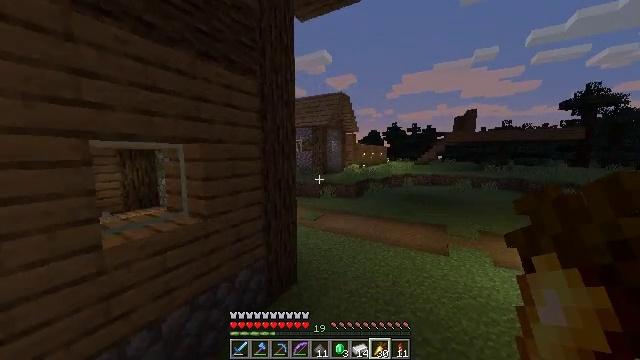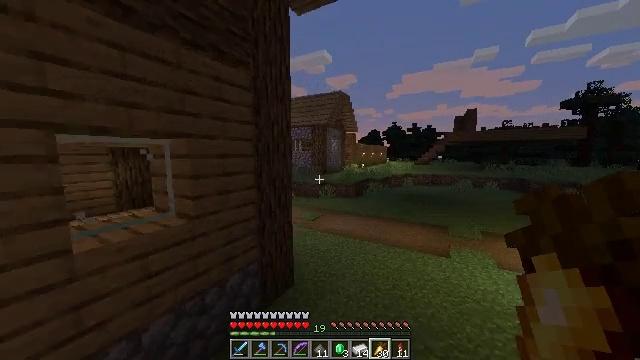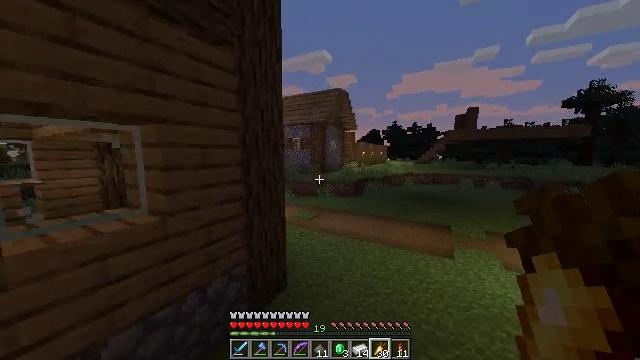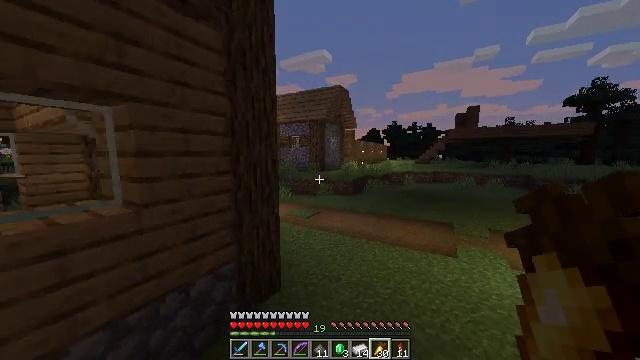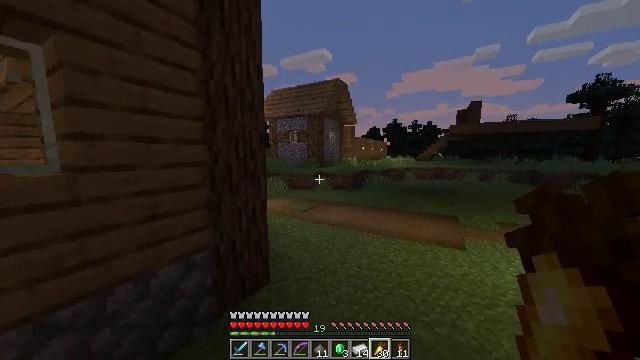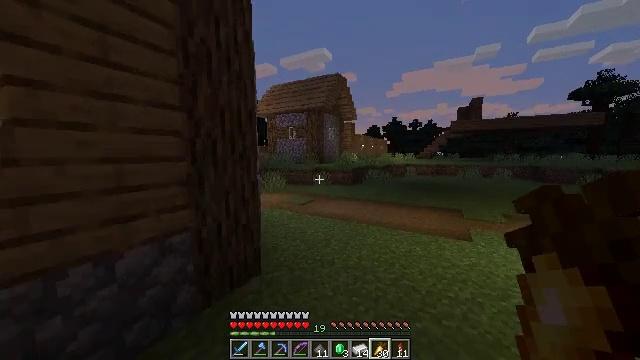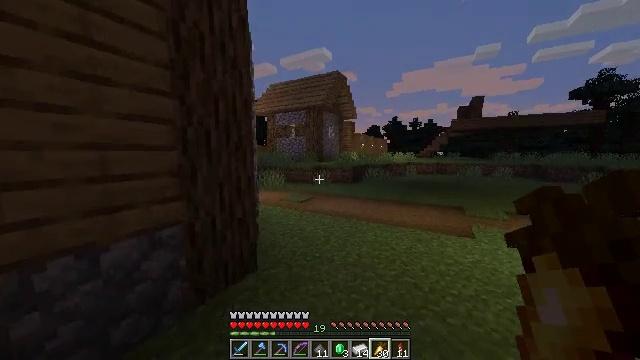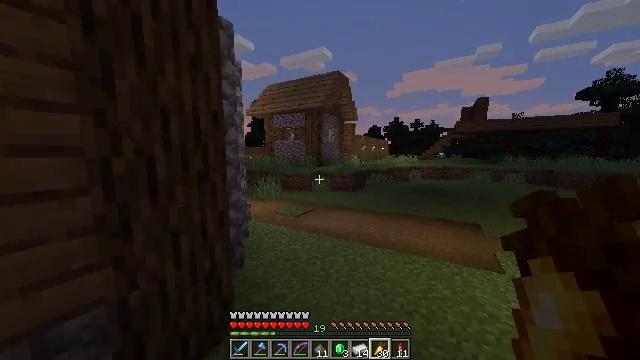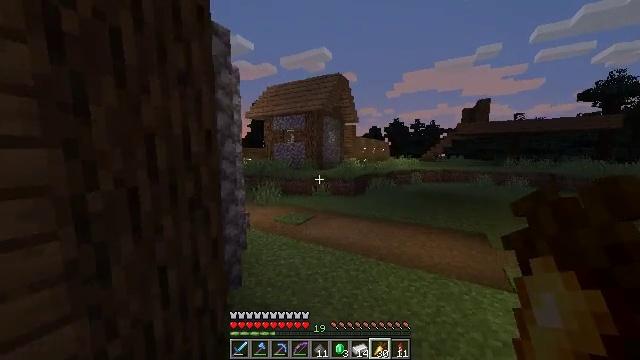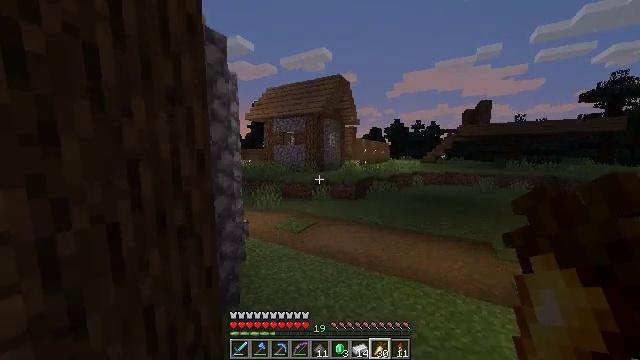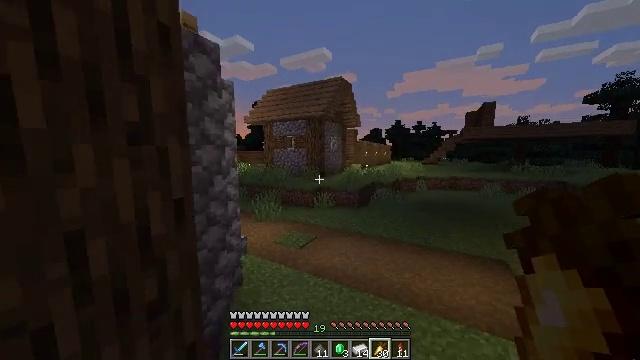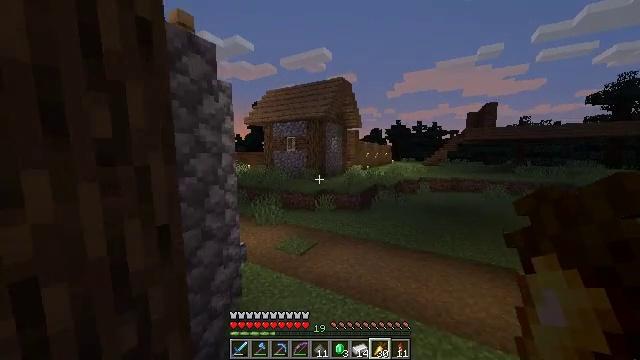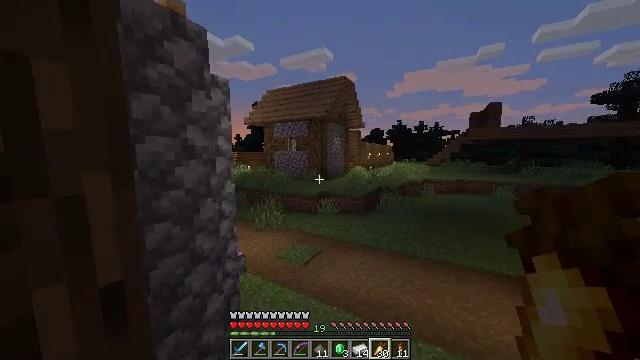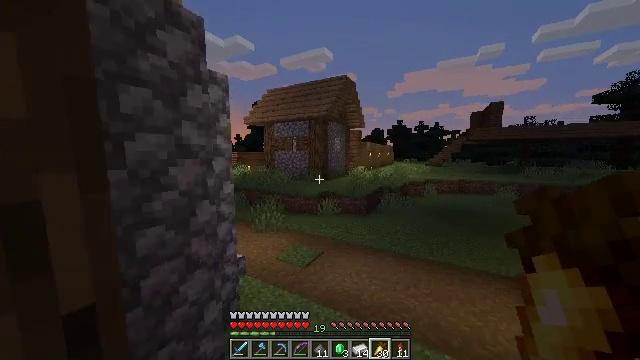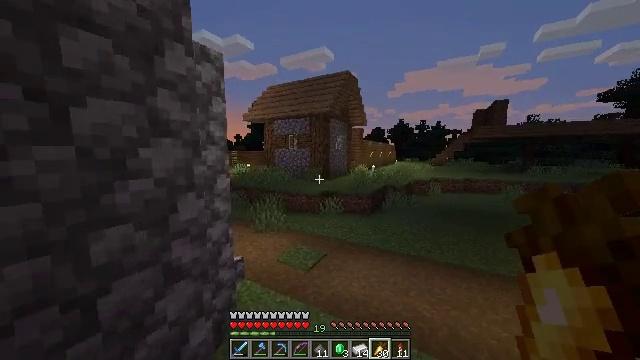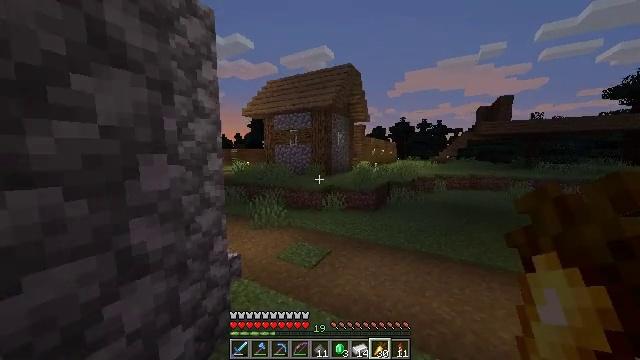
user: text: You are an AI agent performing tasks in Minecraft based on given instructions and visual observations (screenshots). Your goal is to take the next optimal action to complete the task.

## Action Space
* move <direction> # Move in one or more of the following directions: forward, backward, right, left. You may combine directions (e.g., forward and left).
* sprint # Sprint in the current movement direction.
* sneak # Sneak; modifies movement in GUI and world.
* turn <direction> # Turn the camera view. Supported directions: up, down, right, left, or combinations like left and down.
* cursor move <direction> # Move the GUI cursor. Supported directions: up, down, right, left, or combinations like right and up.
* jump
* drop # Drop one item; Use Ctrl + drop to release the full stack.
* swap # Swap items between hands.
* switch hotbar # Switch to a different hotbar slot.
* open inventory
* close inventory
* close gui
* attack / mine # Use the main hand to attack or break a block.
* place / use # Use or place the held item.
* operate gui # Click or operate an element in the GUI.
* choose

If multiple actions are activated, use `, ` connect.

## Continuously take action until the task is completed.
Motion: motion action
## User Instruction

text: Make a firework rocket with paper and gunpowder.
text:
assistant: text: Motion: move forward and move right, sprint, jump
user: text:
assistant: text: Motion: move forward, sprint, jump
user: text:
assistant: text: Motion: move forward, sprint, jump
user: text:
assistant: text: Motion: move forward, sprint, jump
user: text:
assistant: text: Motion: move forward, sprint, jump
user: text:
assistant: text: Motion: move forward, sprint, jump
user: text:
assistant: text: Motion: move forward and move left, sprint, jump
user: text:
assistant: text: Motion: move forward and move left, sprint, jump
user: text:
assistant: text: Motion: move forward and move left, sprint, jump
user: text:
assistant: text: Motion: move forward and move left, sprint, jump
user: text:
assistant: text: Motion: move forward and move left, sprint, jump
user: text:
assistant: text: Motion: move forward and move left, sprint, jump
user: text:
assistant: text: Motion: move forward, sprint, jump
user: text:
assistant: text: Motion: move forward, sprint, jump
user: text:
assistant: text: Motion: move forward, sprint, jump
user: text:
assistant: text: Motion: move forward, sprint, jump
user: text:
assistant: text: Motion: move forward, sprint, jump
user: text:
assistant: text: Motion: move forward, sprint, jump
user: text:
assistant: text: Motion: move forward, sprint, jump
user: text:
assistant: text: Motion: move forward, sprint, jump
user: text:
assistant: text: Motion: move forward, sprint, jump
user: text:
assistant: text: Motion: move forward, sprint, jump
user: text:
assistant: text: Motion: move forward and move left, sprint, jump
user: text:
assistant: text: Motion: move forward and move left, sprint, jump
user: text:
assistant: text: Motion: move forward and move left, sprint, jump
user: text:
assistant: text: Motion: move forward and move left, sprint, jump
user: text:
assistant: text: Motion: move forward and move left, sprint, jump
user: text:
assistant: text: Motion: move forward and move left, sprint, jump
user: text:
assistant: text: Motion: move forward and move left, sprint, jump
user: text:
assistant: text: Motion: move forward and move left, sprint, jump